Question: I have the following type of table :
'''
df0 <- read.table(text = 'Sample Method Mg Al Ca Ti
Sa A 5.5 2.2 33 0.2
Sb A 4.2 1.2 44 0.1
Sc A 1.1 0.5 25 0.3
Sd A 3.3 1.3 31 0.5
Se A 6.2 0.2 55 0.6
Sa B 5.2 2 35 0.25
Sb B 4.6 1.3 48 0.1
Sc B 1.6 0.8 22 0.32
Sd B 3.1 1.6 29 0.4
Se B 6.8 0.3 51 0.7
Sa C 5.6 2.5 30 0.2
Sb C 4.1 1.2 41 0.15
Sc C 1 0.6 22 0.4
Sd C 3.2 1.5 30 0.5
Se C 6.8 0.1 51 0.65', header = T, stringsAsFactors = F)
'''
Which include chemical compositions. I would like to use the Method A as a reference (X-axis) and to make automated scatter plots with the data from Method B, C in Y (with linear trend). With a reference line of 1:1 which would correspond to a perfect match.
In other words, I would like to produce plots like that :

I think a solution could start from transforming the data frame into:
'''
df <- read.table(text = 'Sample Mg_A Al_A Ca_A Ti_A Mg_B Al_B Ca_B Ti_B Mg_C Al_C Ca_C Ti_C
Sa 5.5 2.2 33 0.2 5.2 2 35 0.25 5.6 2.5 30 0.2
Sb 4.2 1.2 44 0.1 4.6 1.3 48 0.1 4.1 1.2 41 0.15
Sc 1.1 0.5 25 0.3 1.6 0.8 22 0.32 1 0.6 22 0.4
Sd 3.3 1.3 31 0.5 3.1 1.6 29 0.4 3.2 1.5 30 0.5
Se 6.2 0.2 55 0.6 6.8 0.3 51 0.7 6.8 0.1 51 0.65
', header = T, stringsAsFactors = F)
'''
But I don't know how to go further.
Any help would be appreciated.
Best, Anne-Christine
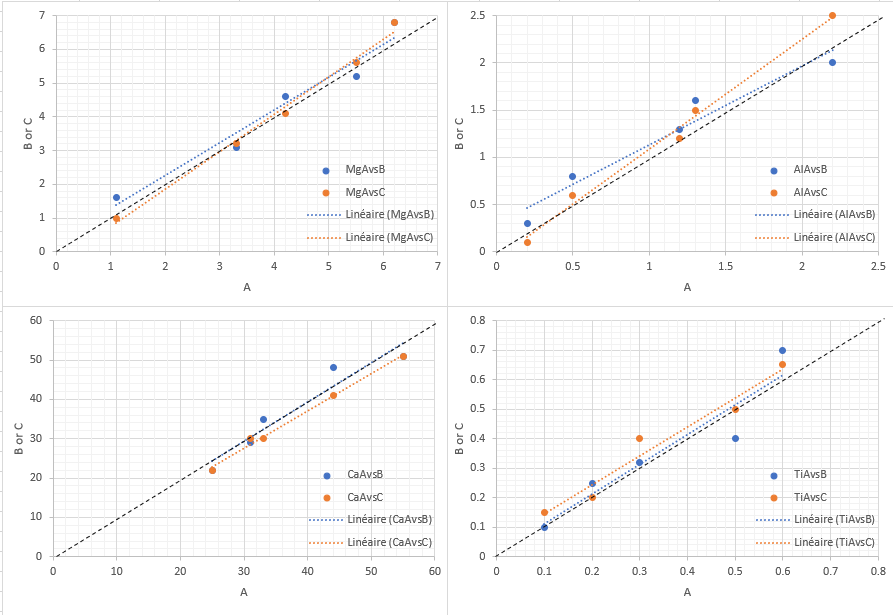
Answer: You can use the following code
'''
library(tidyverse)
df0 %>%
pivot_wider(names_from = Method, values_from = c(Mg, Al, Ca, Ti)) %>%
pivot_longer(cols = -Sample) %>% #wide to long data format
separate(name, c("key","number"), sep = "_") %>%
group_by(number) %>% #Group the vaules according to number
mutate(row = row_number()) %>% #For creating unique IDs
pivot_wider(names_from = number, values_from = value) %>%
ggplot() +
geom_point(aes(x=A, y=B, color = "A vs B")) +
geom_point(aes(x=A, y=C, color = "A vs C")) +
geom_abline(slope=1, intercept=0) +
geom_smooth(aes(x=A, y=B, color = "A vs B"), method=lm, se=FALSE, fullrange=TRUE)+
geom_smooth(aes(x=A, y=C, color = "A vs C"), method=lm, se=FALSE, fullrange=TRUE)+
facet_wrap(key~., scales = "free")+
theme_bw()+
ylab("B or C") +
xlab("A")
'''
<URL>
'''
df0 = structure(list(Sample = c("Sa", "Sb", "Sc", "Sd", "Se", "Sa",
"Sb", "Sc", "Sd", "Se", "Sa", "Sb", "Sc", "Sd", "Se"), Method = c("A",
"A", "A", "A", "A", "B", "B", "B", "B", "B", "C", "C", "C", "C",
"C"), Mg = c(5.5, 4.2, 1.1, 3.3, 6.2, 5.2, 4.6, 1.6, 3.1, 6.8,
5.6, 4.1, 1, 3.2, 6.8), Al = c(2.2, 1.2, 0.5, 1.3, 0.2, 2, 1.3,
0.8, 1.6, 0.3, 2.5, 1.2, 0.6, 1.5, 0.1), Ca = c(33L, 44L, 25L,
31L, 55L, 35L, 48L, 22L, 29L, 51L, 30L, 41L, 22L, 30L, 51L),
Ti = c(0.2, 0.1, 0.3, 0.5, 0.6, 0.25, 0.1, 0.32, 0.4, 0.7,
0.2, 0.15, 0.4, 0.5, 0.65)), class = "data.frame", row.names = c(NA,
-15L))
'''